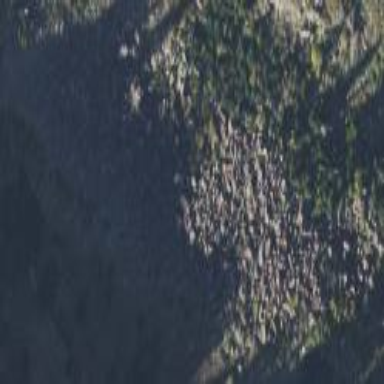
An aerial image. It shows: Natural scree.